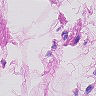
Metastatic tissue present: no